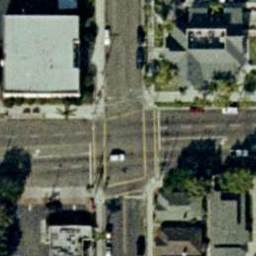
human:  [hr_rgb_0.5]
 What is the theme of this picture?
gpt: intersection